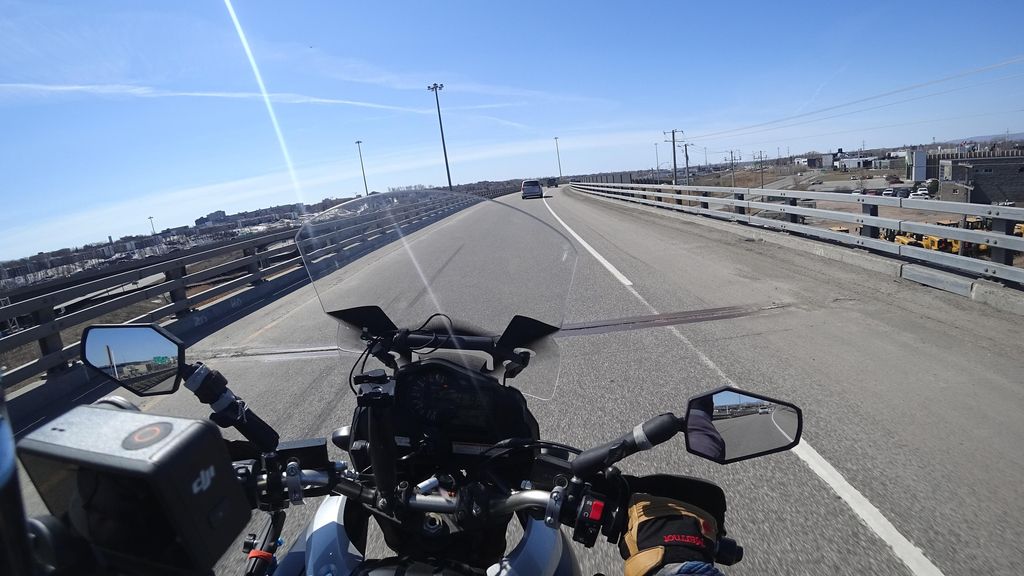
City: quebec_city